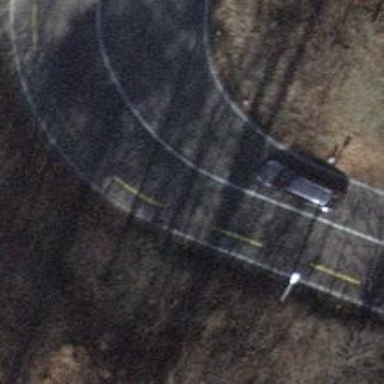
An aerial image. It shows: Secondary road with asphalt surface.